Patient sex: M
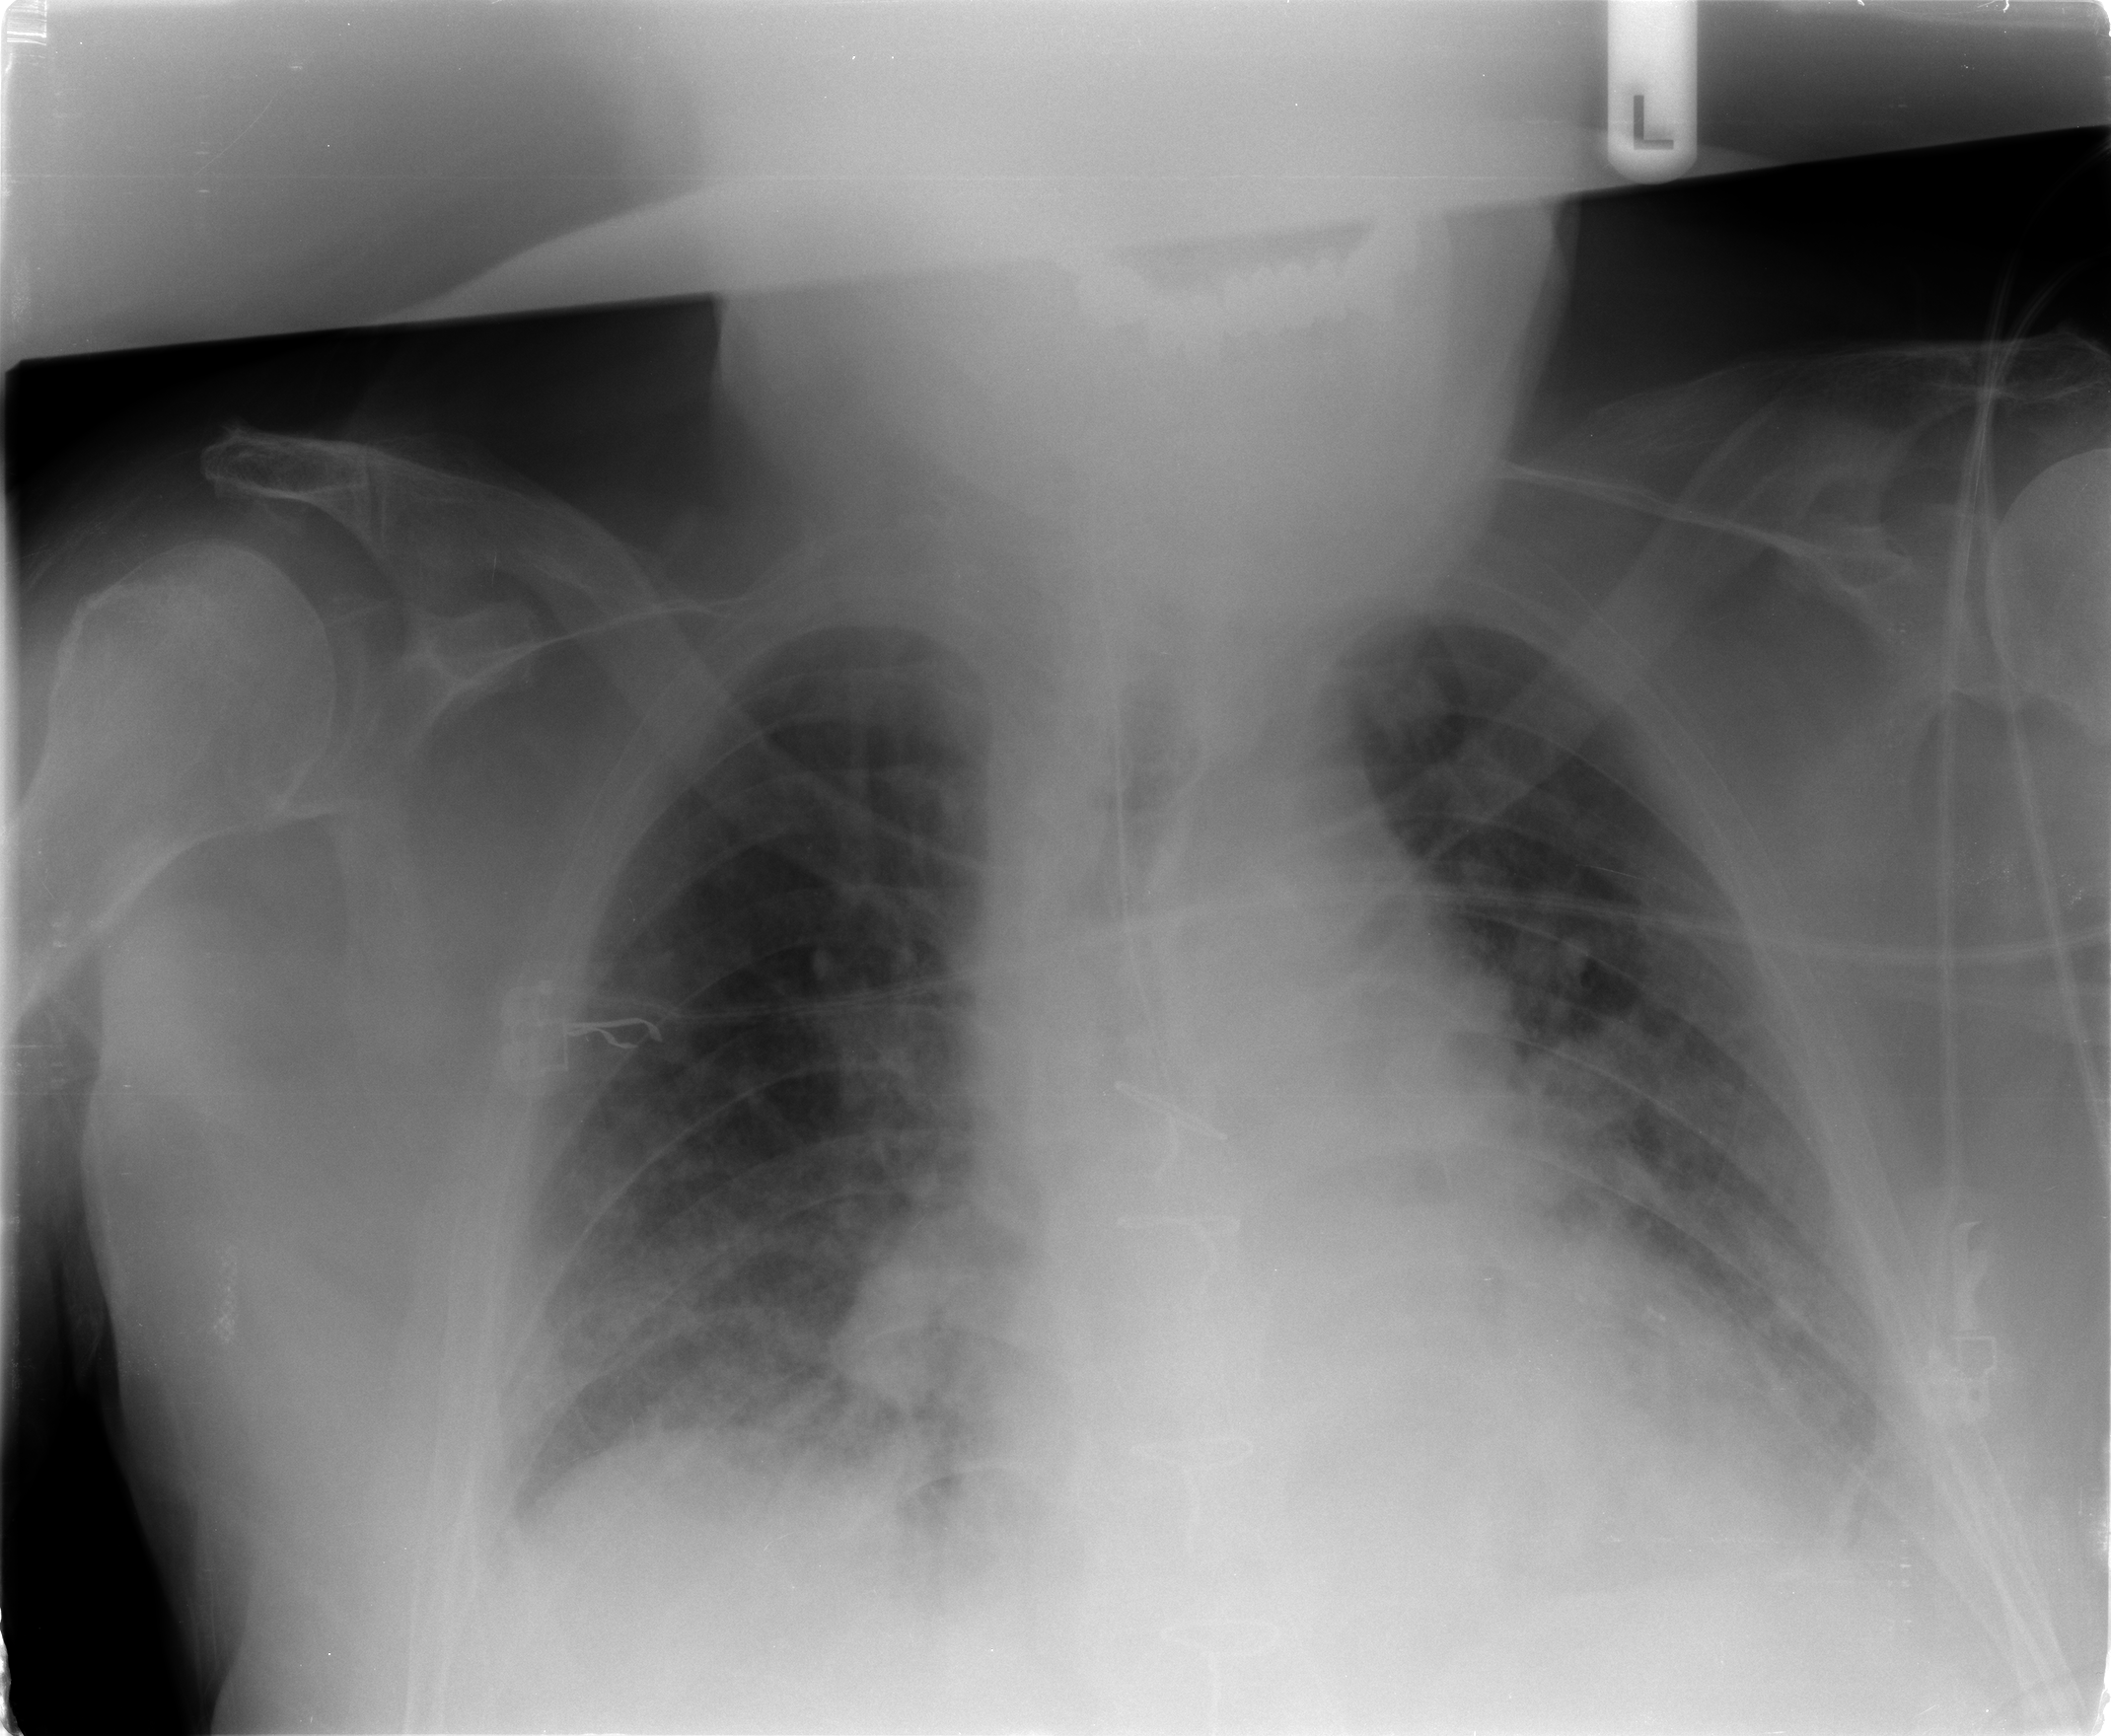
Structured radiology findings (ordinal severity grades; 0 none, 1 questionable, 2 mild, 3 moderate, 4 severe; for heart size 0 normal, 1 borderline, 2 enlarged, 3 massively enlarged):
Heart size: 1
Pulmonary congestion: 1
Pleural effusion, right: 1
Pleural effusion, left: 2
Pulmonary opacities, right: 3
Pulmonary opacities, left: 3
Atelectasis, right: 2
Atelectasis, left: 2